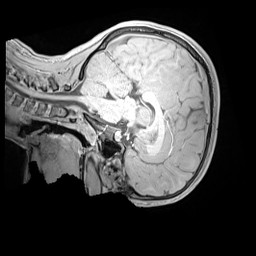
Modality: MP2RAGE
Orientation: sagittal
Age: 10
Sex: female
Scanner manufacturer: siemens
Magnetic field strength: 3 T
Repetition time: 4 s
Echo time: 0.00303 s